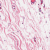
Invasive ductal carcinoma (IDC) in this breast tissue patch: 0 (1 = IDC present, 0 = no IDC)